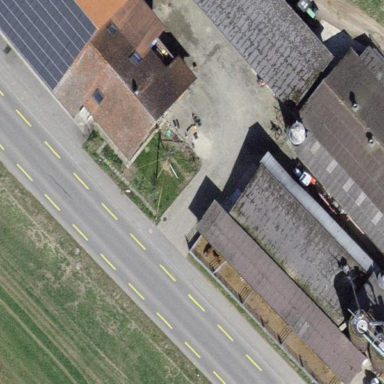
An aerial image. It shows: Farmyard area.